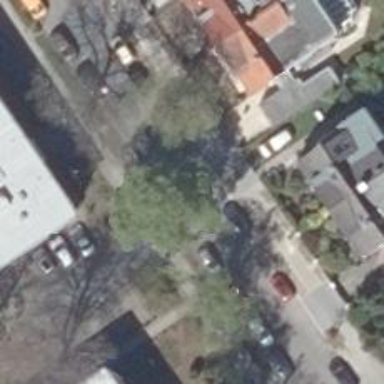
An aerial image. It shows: Residential road with asphalt surface. There are parallel on-street parking lanes on both sides.